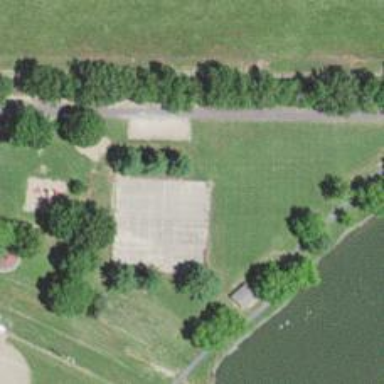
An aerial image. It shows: Tennis court on pitch designated for leisure land.